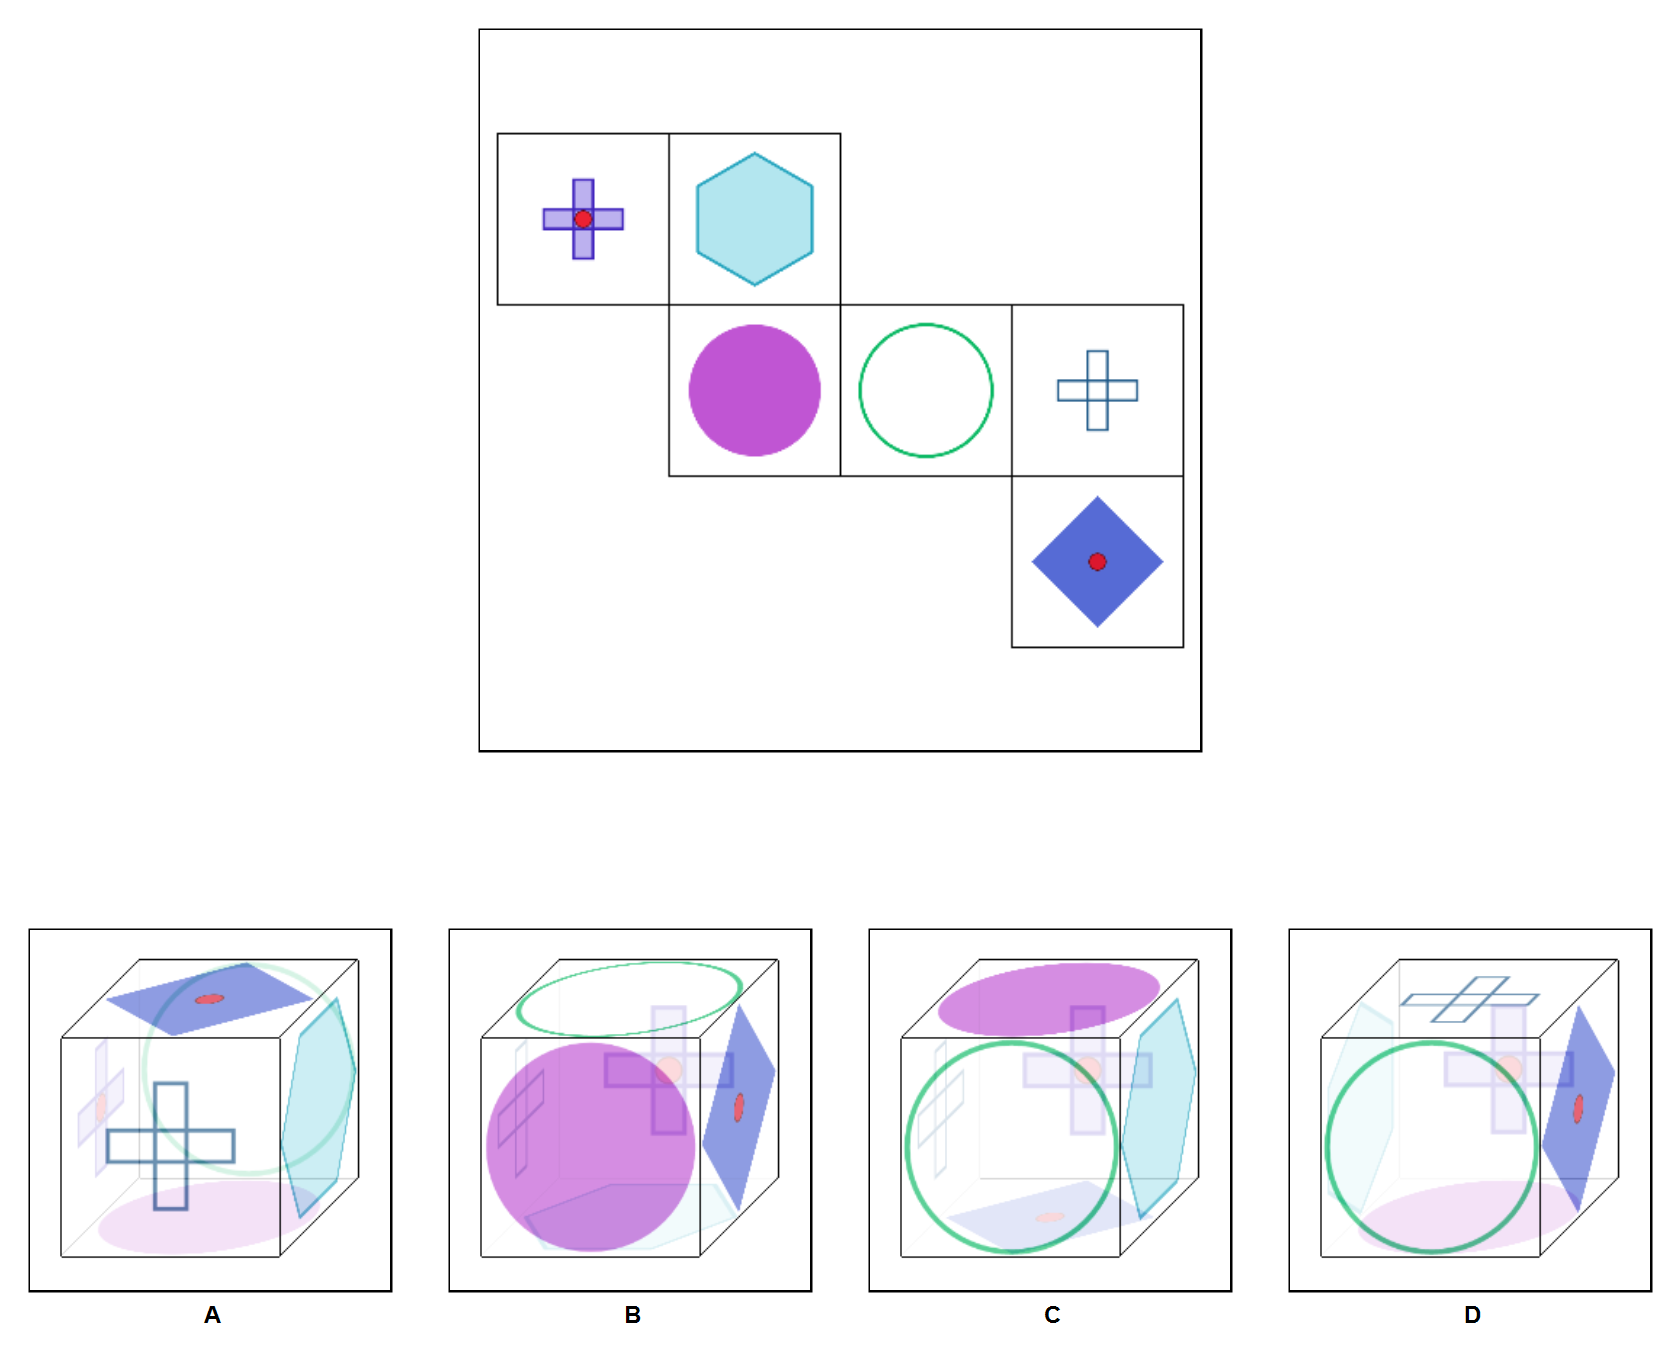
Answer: D